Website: bh-photo
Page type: payment
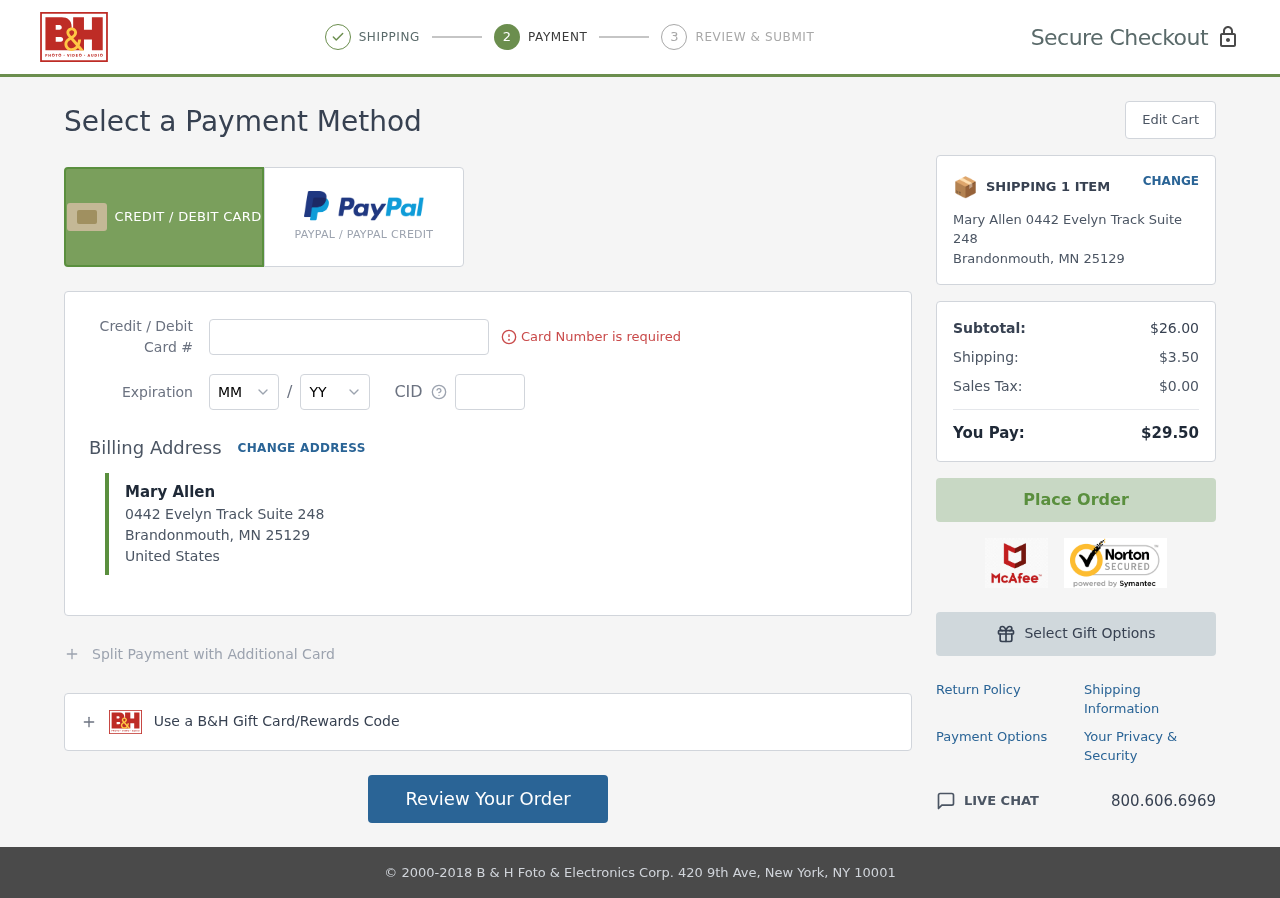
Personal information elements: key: PII_CARD_CVV
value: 238
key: PII_CARD_EXPIRY_MONTH
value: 09
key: PII_CARD_EXPIRY_YEAR
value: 28
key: PII_CARD_NUMBER
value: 2720 8553 9255 0465
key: PII_CITY
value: Brandonmouth
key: PII_COUNTRY
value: United States
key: PII_FULLNAME
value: Mary Allen
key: PII_POSTCODE
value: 25129
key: PII_STATE_ABBR
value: MN
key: PII_STREET
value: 0442 Evelyn Track Suite 248
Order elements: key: ORDER_NUM_ITEMS
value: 1
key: ORDER_SUBTOTAL
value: $26.00
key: ORDER_SHIPPING_COST
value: $3.50
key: ORDER_TAX
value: $0.00
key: ORDER_TOTAL
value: $29.50